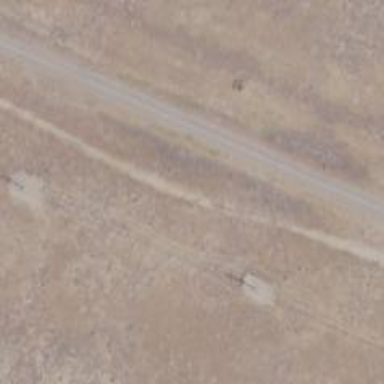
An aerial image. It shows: Track road.